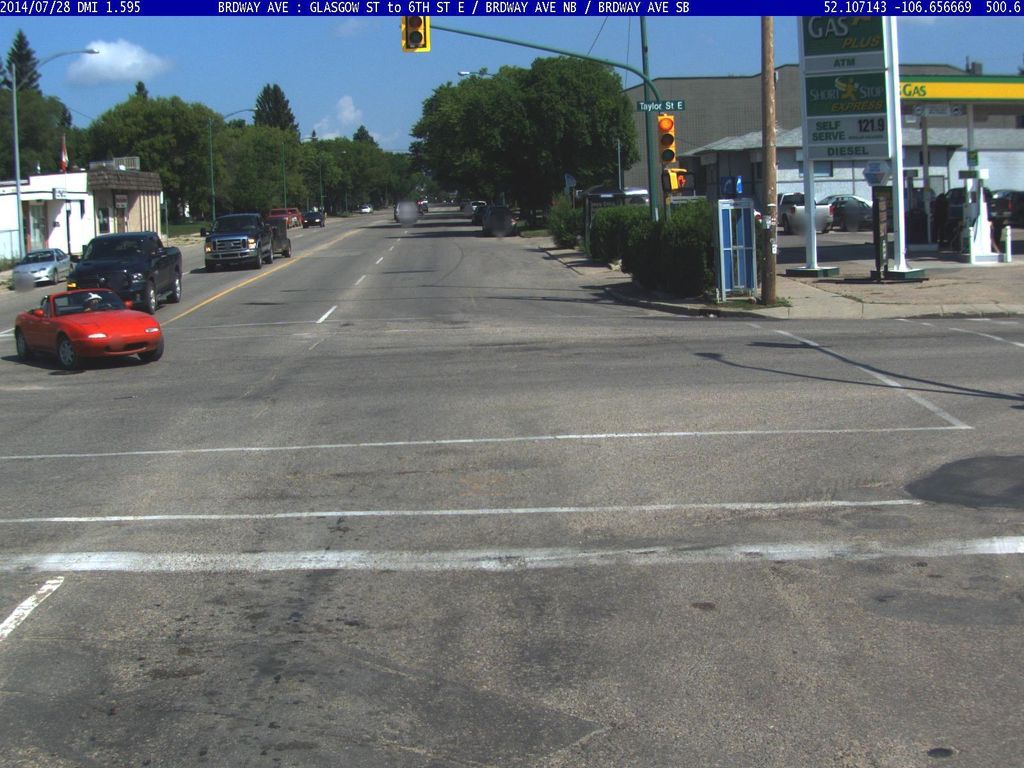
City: saskatoon